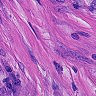
Metastatic tissue present: yes